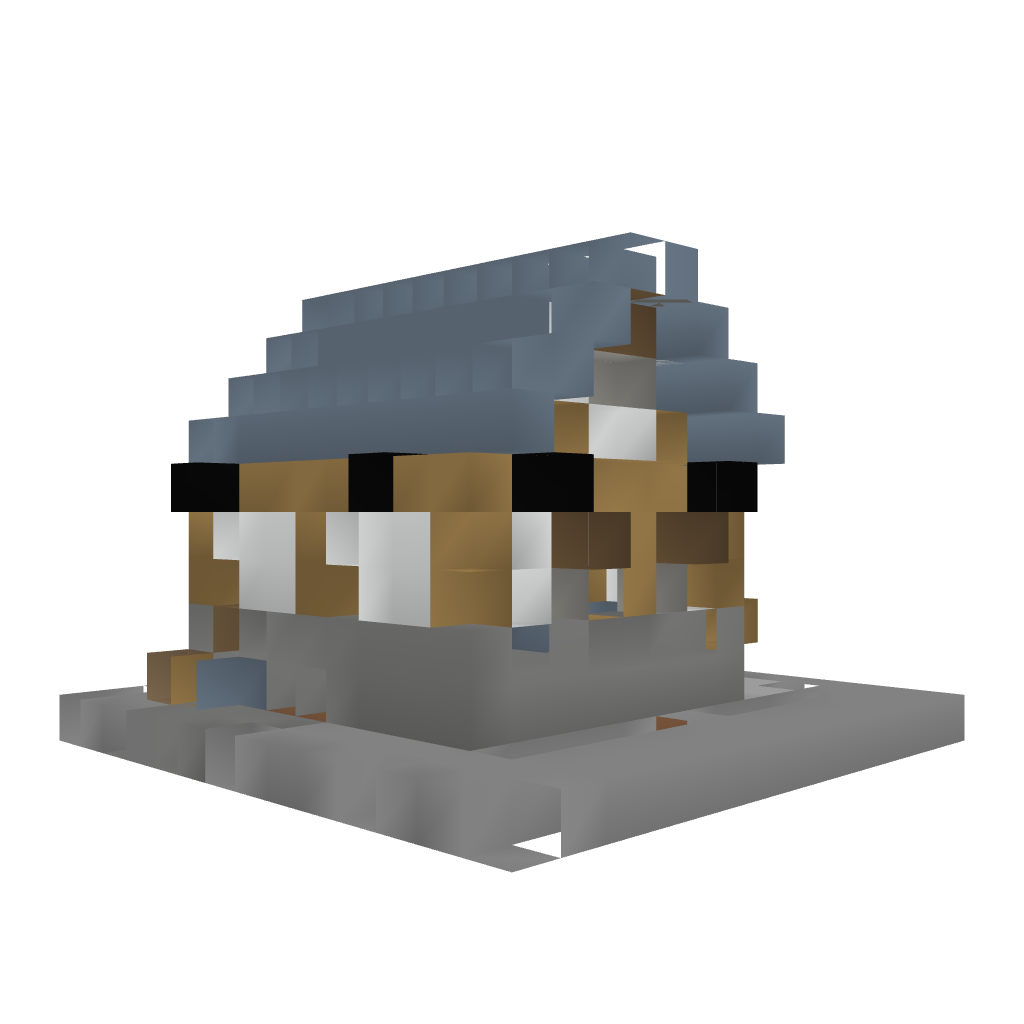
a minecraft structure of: Watermill